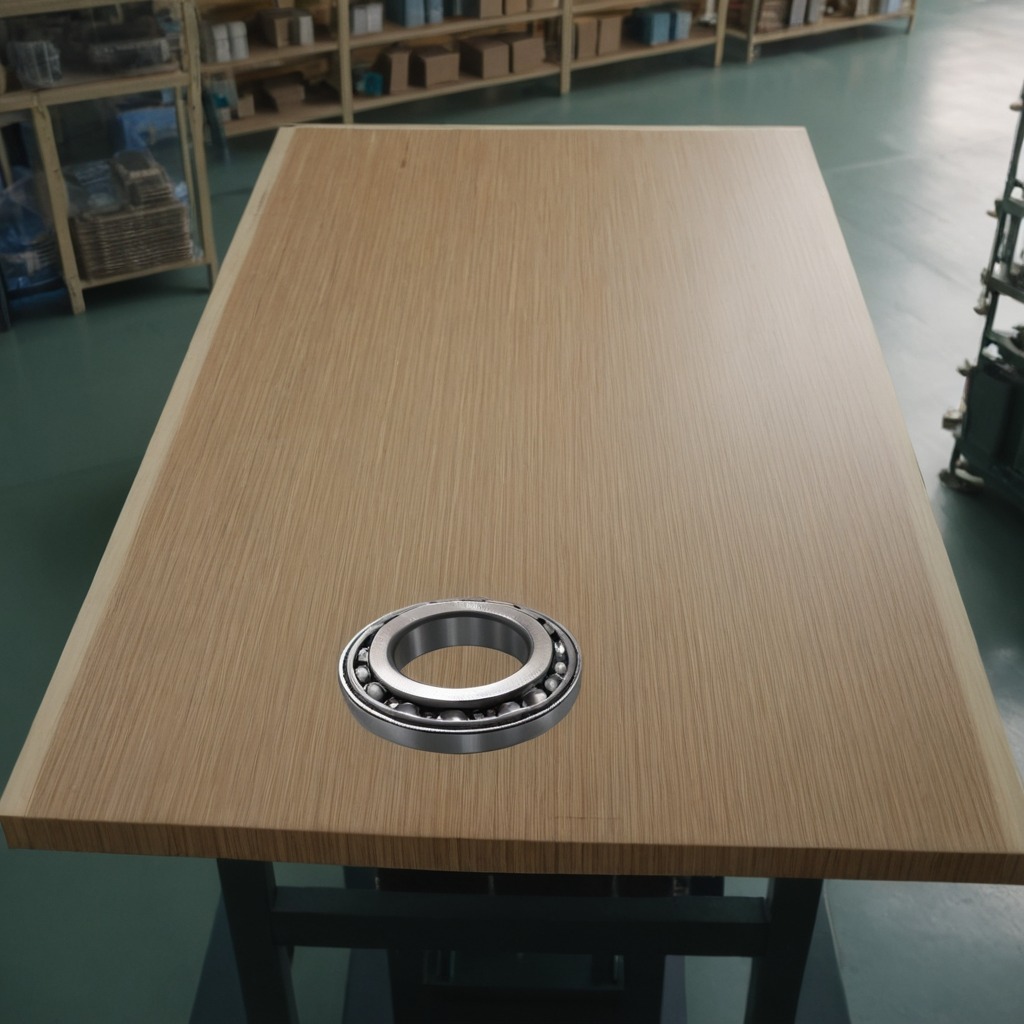
A metal ball bearing lies on the workbench inside a coastal fishing gear workshop.